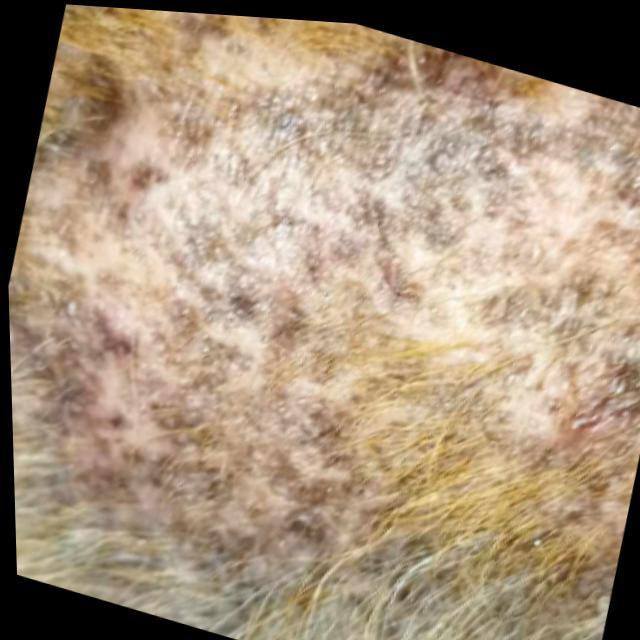
Canine demodicosis (Demodex mange) — caused by Demodex canis mites. Presents with alopecia, follicular papules, pustules, and comedones. Often localized on face and forelimbs.